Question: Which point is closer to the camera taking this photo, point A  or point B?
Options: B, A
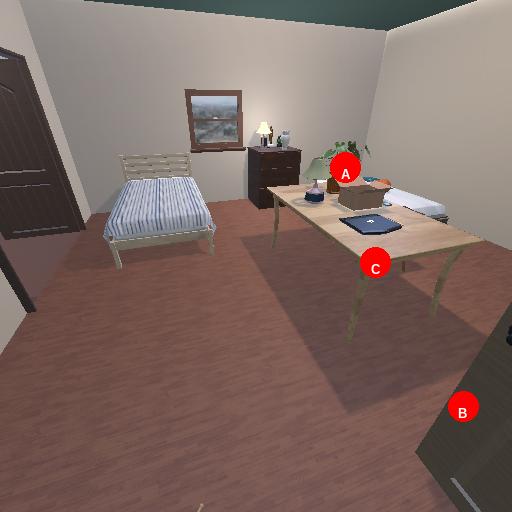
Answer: B